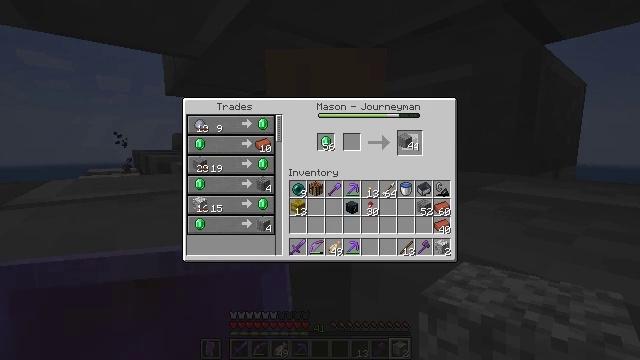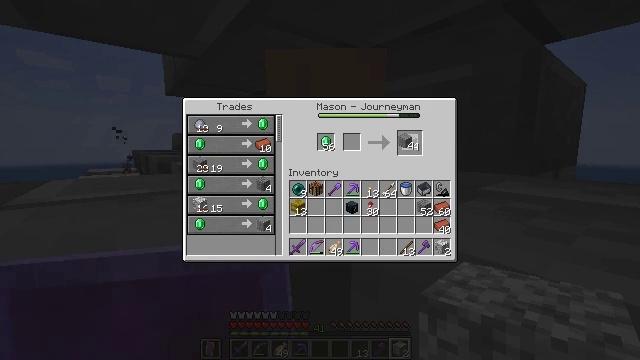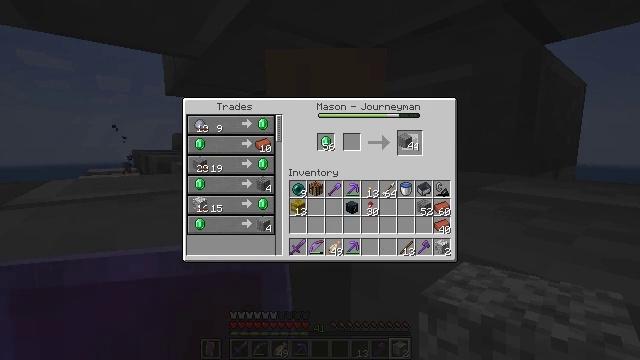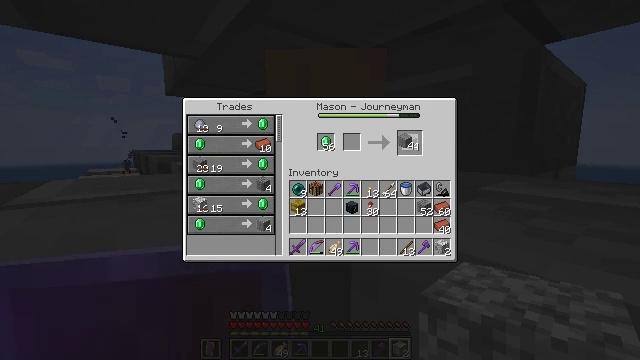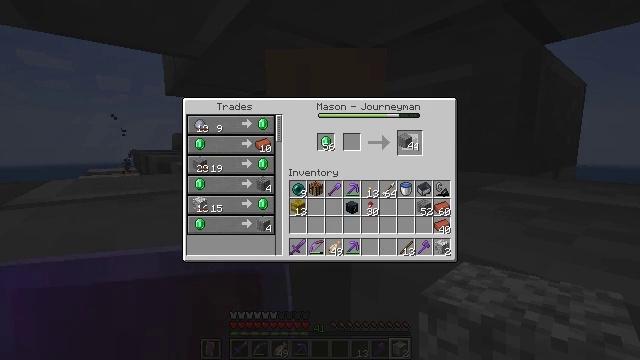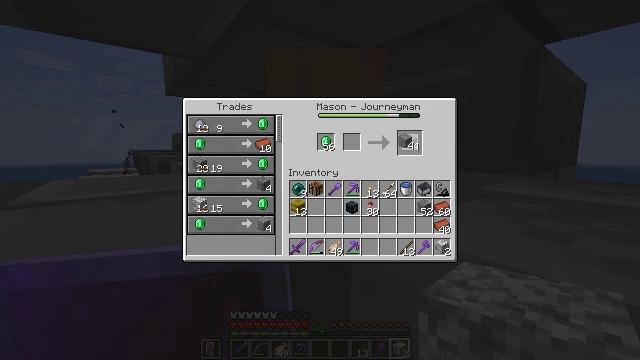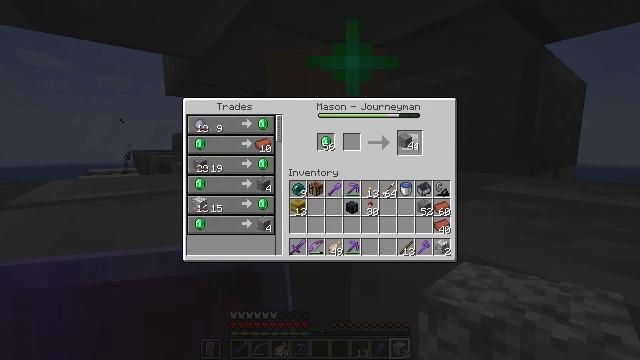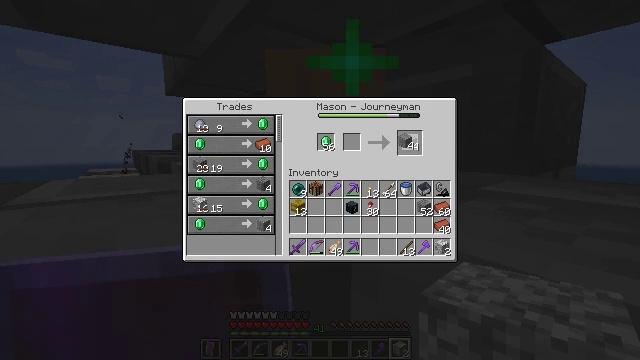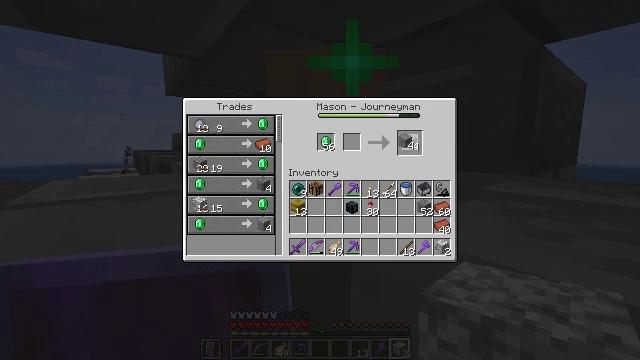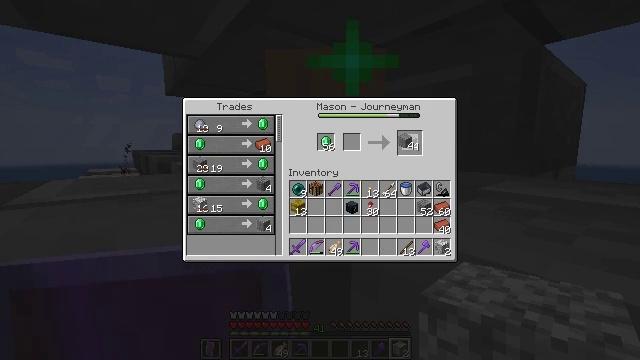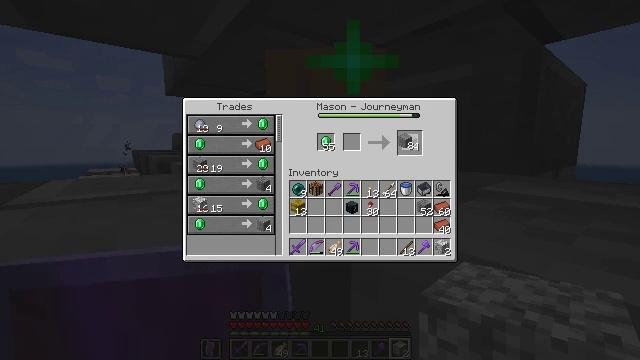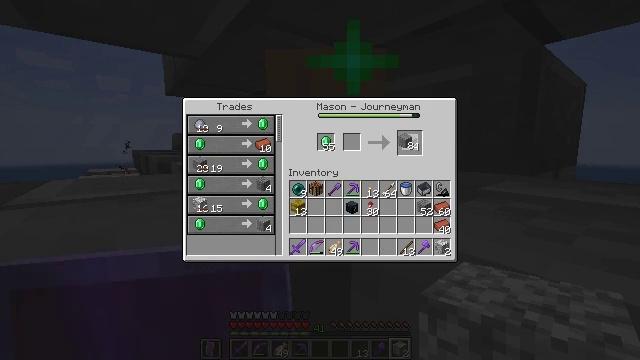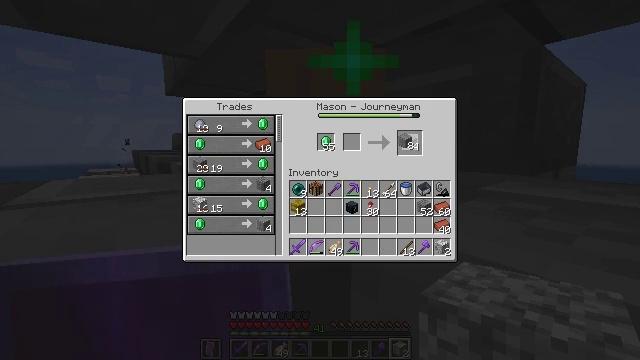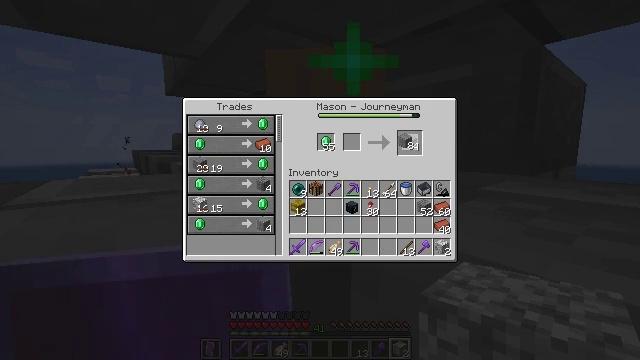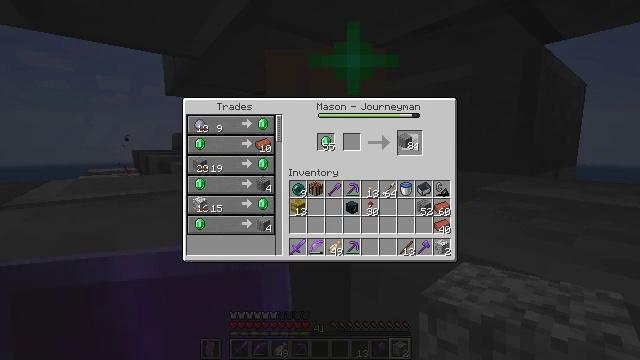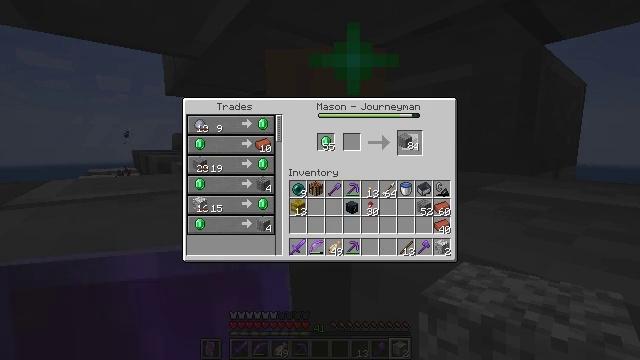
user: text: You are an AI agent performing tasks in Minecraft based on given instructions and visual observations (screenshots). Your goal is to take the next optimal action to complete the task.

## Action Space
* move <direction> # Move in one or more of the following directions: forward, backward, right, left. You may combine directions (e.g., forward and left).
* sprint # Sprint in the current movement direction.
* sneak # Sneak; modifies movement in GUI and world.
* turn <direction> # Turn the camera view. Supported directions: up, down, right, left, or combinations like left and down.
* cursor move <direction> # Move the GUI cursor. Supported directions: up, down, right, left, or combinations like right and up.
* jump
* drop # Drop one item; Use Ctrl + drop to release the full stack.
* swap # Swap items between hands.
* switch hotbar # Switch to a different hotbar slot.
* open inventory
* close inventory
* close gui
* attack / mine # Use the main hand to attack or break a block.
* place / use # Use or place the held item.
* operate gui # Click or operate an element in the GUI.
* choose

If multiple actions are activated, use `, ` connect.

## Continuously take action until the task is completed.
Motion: motion action
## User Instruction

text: Make the polished andesite on a crafting table.
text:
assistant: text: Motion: attack / mine
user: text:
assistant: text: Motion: attack / mine
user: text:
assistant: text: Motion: no_op
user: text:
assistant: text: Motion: no_op
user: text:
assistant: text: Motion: no_op
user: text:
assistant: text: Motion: no_op
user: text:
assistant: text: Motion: attack / mine
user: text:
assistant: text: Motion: attack / mine
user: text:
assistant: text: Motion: attack / mine
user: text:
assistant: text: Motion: no_op
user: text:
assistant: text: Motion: no_op
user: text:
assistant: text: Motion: no_op
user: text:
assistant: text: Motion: no_op
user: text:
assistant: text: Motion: no_op
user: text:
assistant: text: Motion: attack / mine
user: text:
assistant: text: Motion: attack / mine
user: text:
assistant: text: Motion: attack / mine
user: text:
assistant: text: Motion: attack / mine
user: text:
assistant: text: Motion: no_op
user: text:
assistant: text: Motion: no_op
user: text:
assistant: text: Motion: no_op
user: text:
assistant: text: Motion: no_op
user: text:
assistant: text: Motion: no_op
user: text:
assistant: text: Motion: no_op
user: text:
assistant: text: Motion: no_op
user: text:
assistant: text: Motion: no_op
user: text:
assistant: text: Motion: attack / mine
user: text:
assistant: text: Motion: attack / mine
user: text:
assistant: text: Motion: attack / mine
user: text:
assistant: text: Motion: no_op